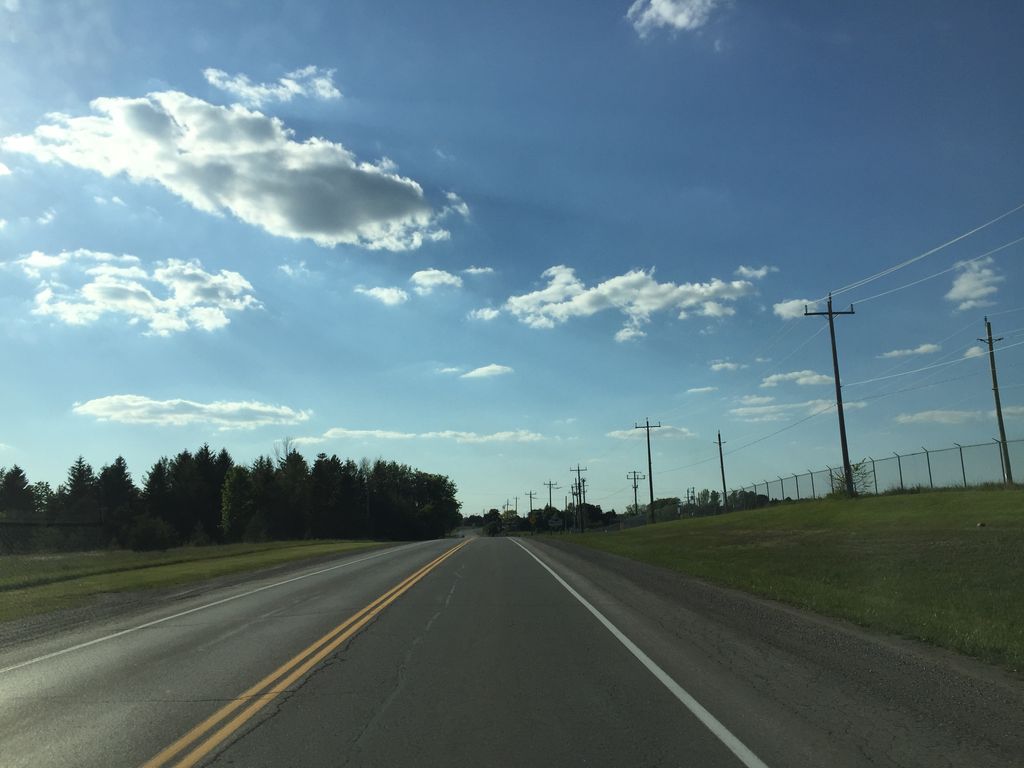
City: kitchener-waterloo